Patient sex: M
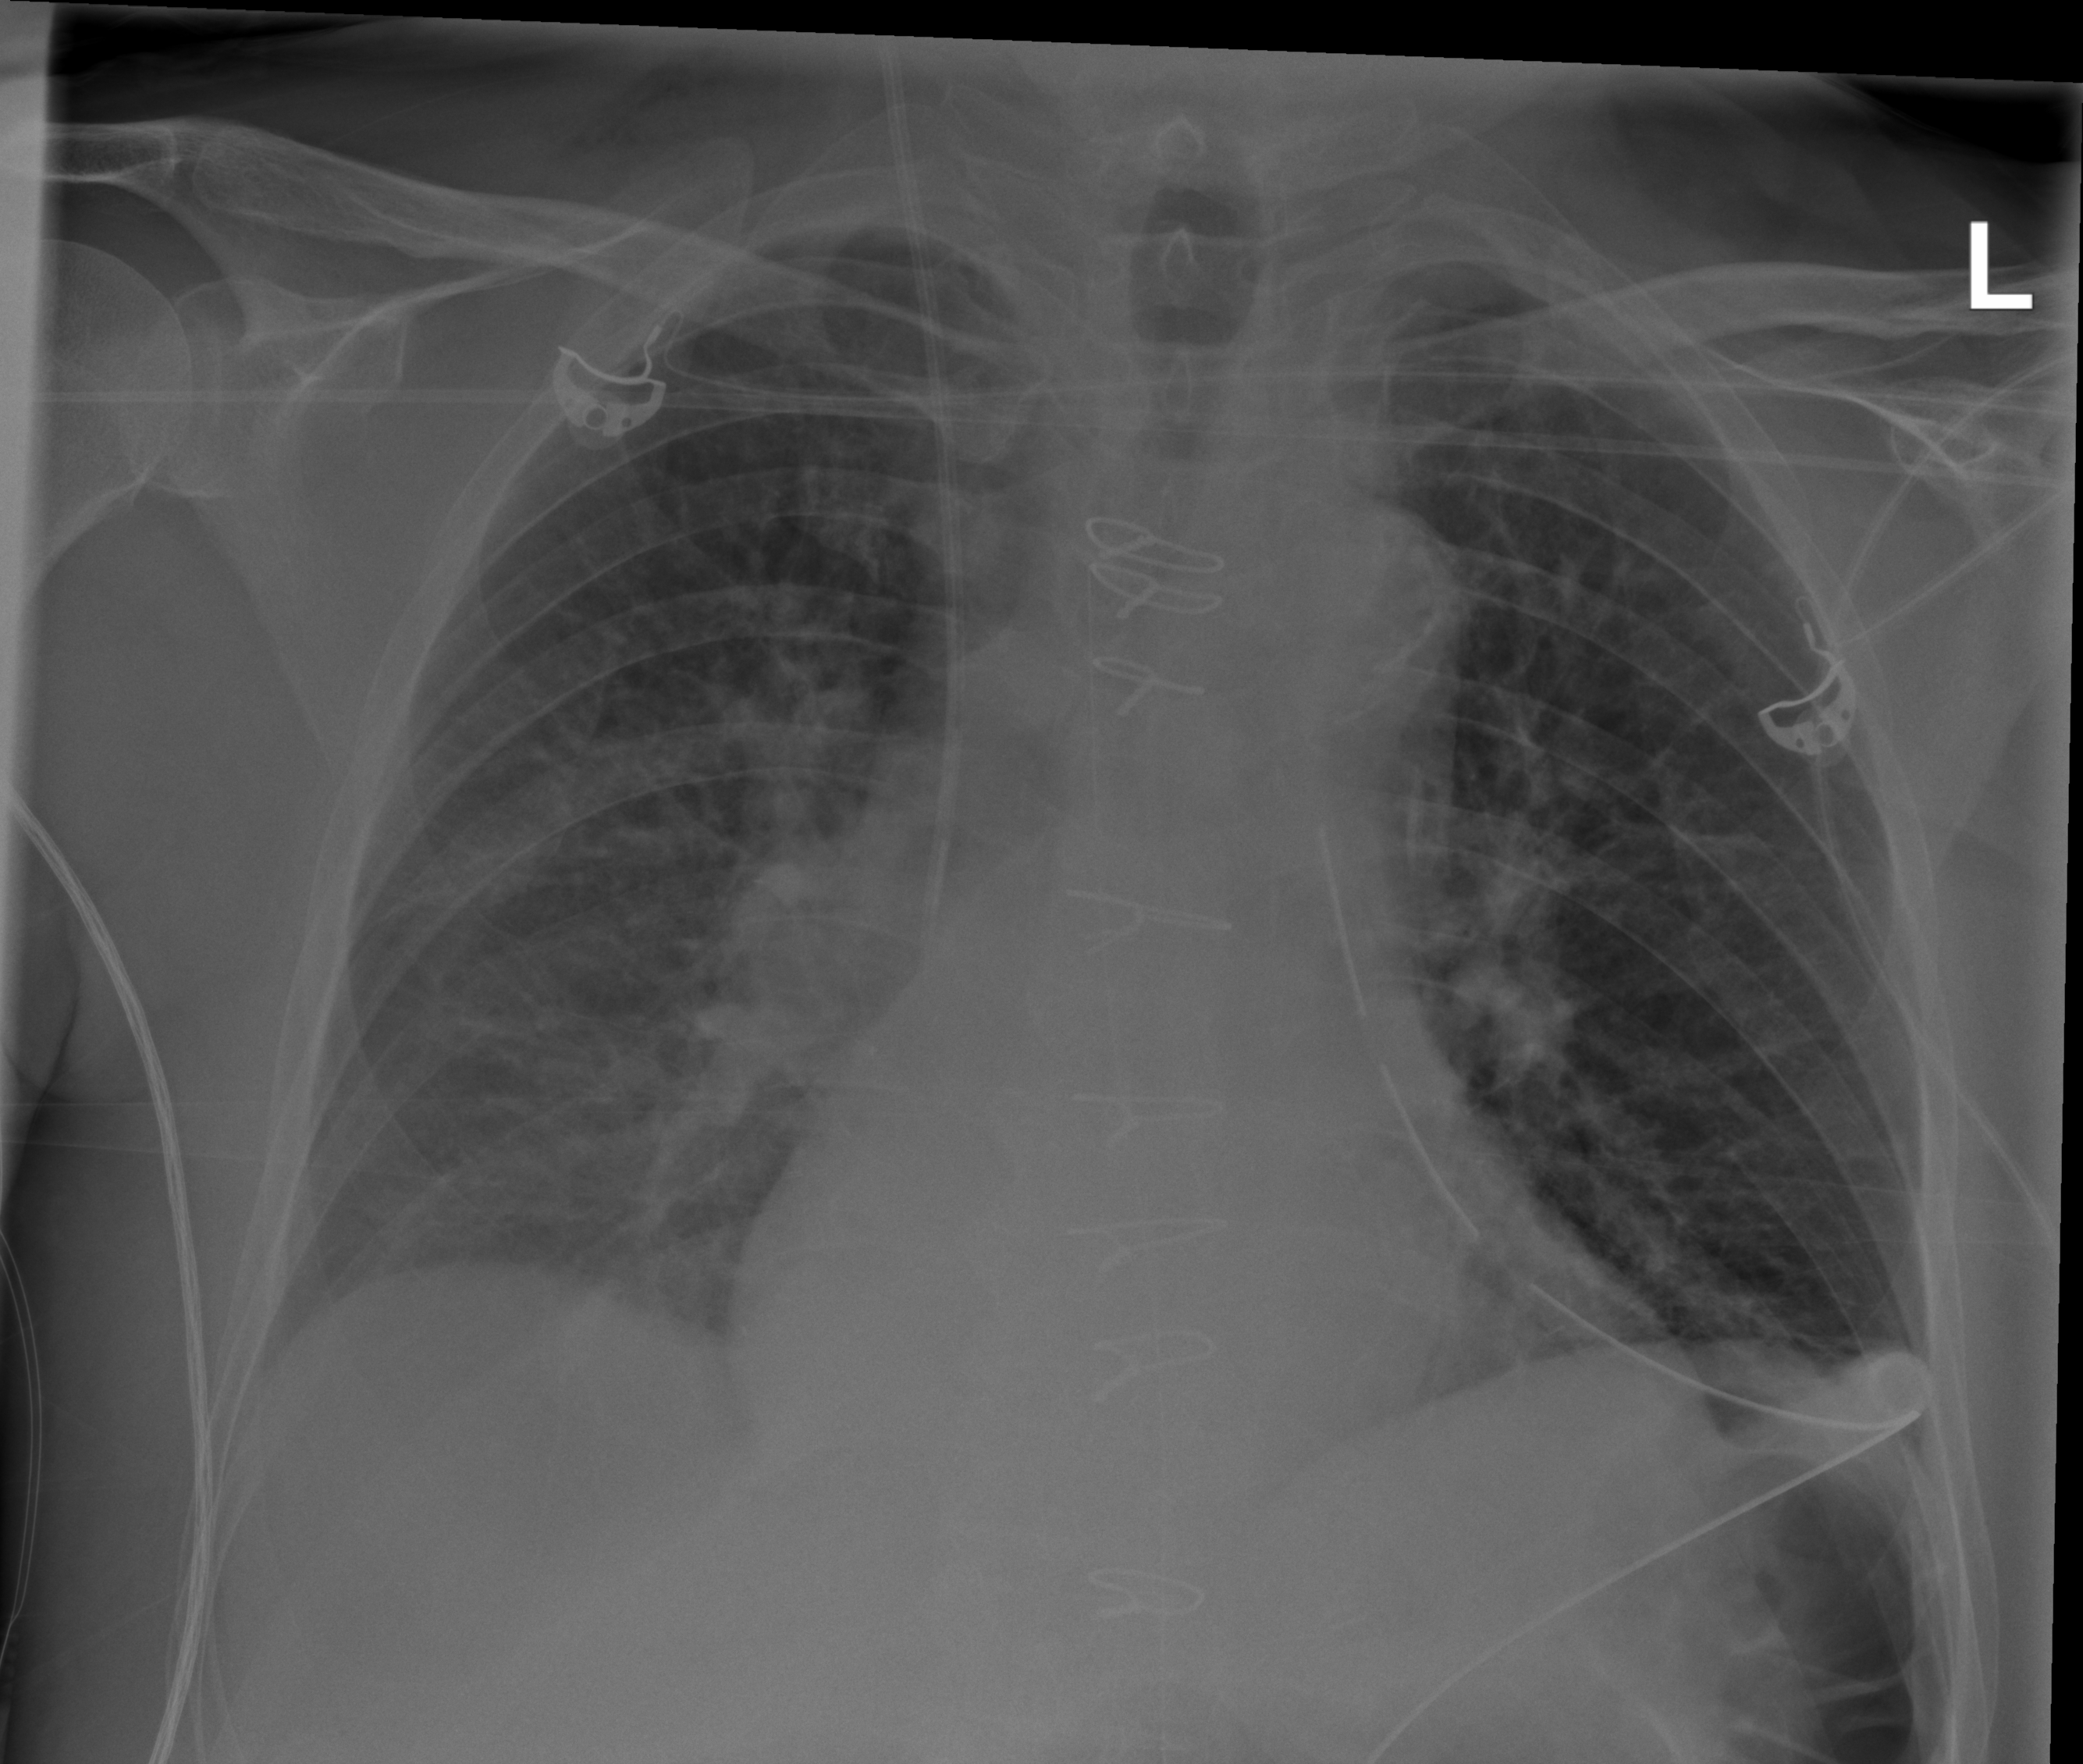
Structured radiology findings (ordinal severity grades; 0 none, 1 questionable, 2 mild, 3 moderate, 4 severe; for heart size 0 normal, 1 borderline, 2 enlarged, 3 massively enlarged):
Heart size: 0
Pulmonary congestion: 2
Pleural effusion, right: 0
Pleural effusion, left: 0
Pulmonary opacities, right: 1
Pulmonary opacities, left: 0
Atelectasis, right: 2
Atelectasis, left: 0